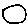
Label: circle